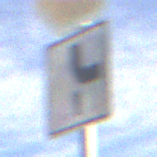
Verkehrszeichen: VerlaufVorfahrtsstrasse10
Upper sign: Stop
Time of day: MorningAfternoon
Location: Outdoor (Suburban)
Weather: PartlyCloudy
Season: NotSpecified
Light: Natural